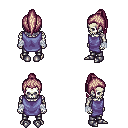
a pixel art fantasy rpg character, male body template, skeleton, chain tabard jacket, metal pants, white blonde long topknot hairstyle, white cloth bandages, metal boots, four views (front, back, left, right), 2x2 character sprite sheet, small pixel art, hard edges, no anti-aliasing